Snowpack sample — Buffalo Mountain, Silverthorne, Colorado, USA (1/25/25, 10:11 AM MST)
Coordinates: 39.6222, -106.1139
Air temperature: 22 °F
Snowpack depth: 110 cm
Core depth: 20 cm
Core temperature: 48.2 °F
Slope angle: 12°, slope face: 102°
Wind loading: high
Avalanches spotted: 0
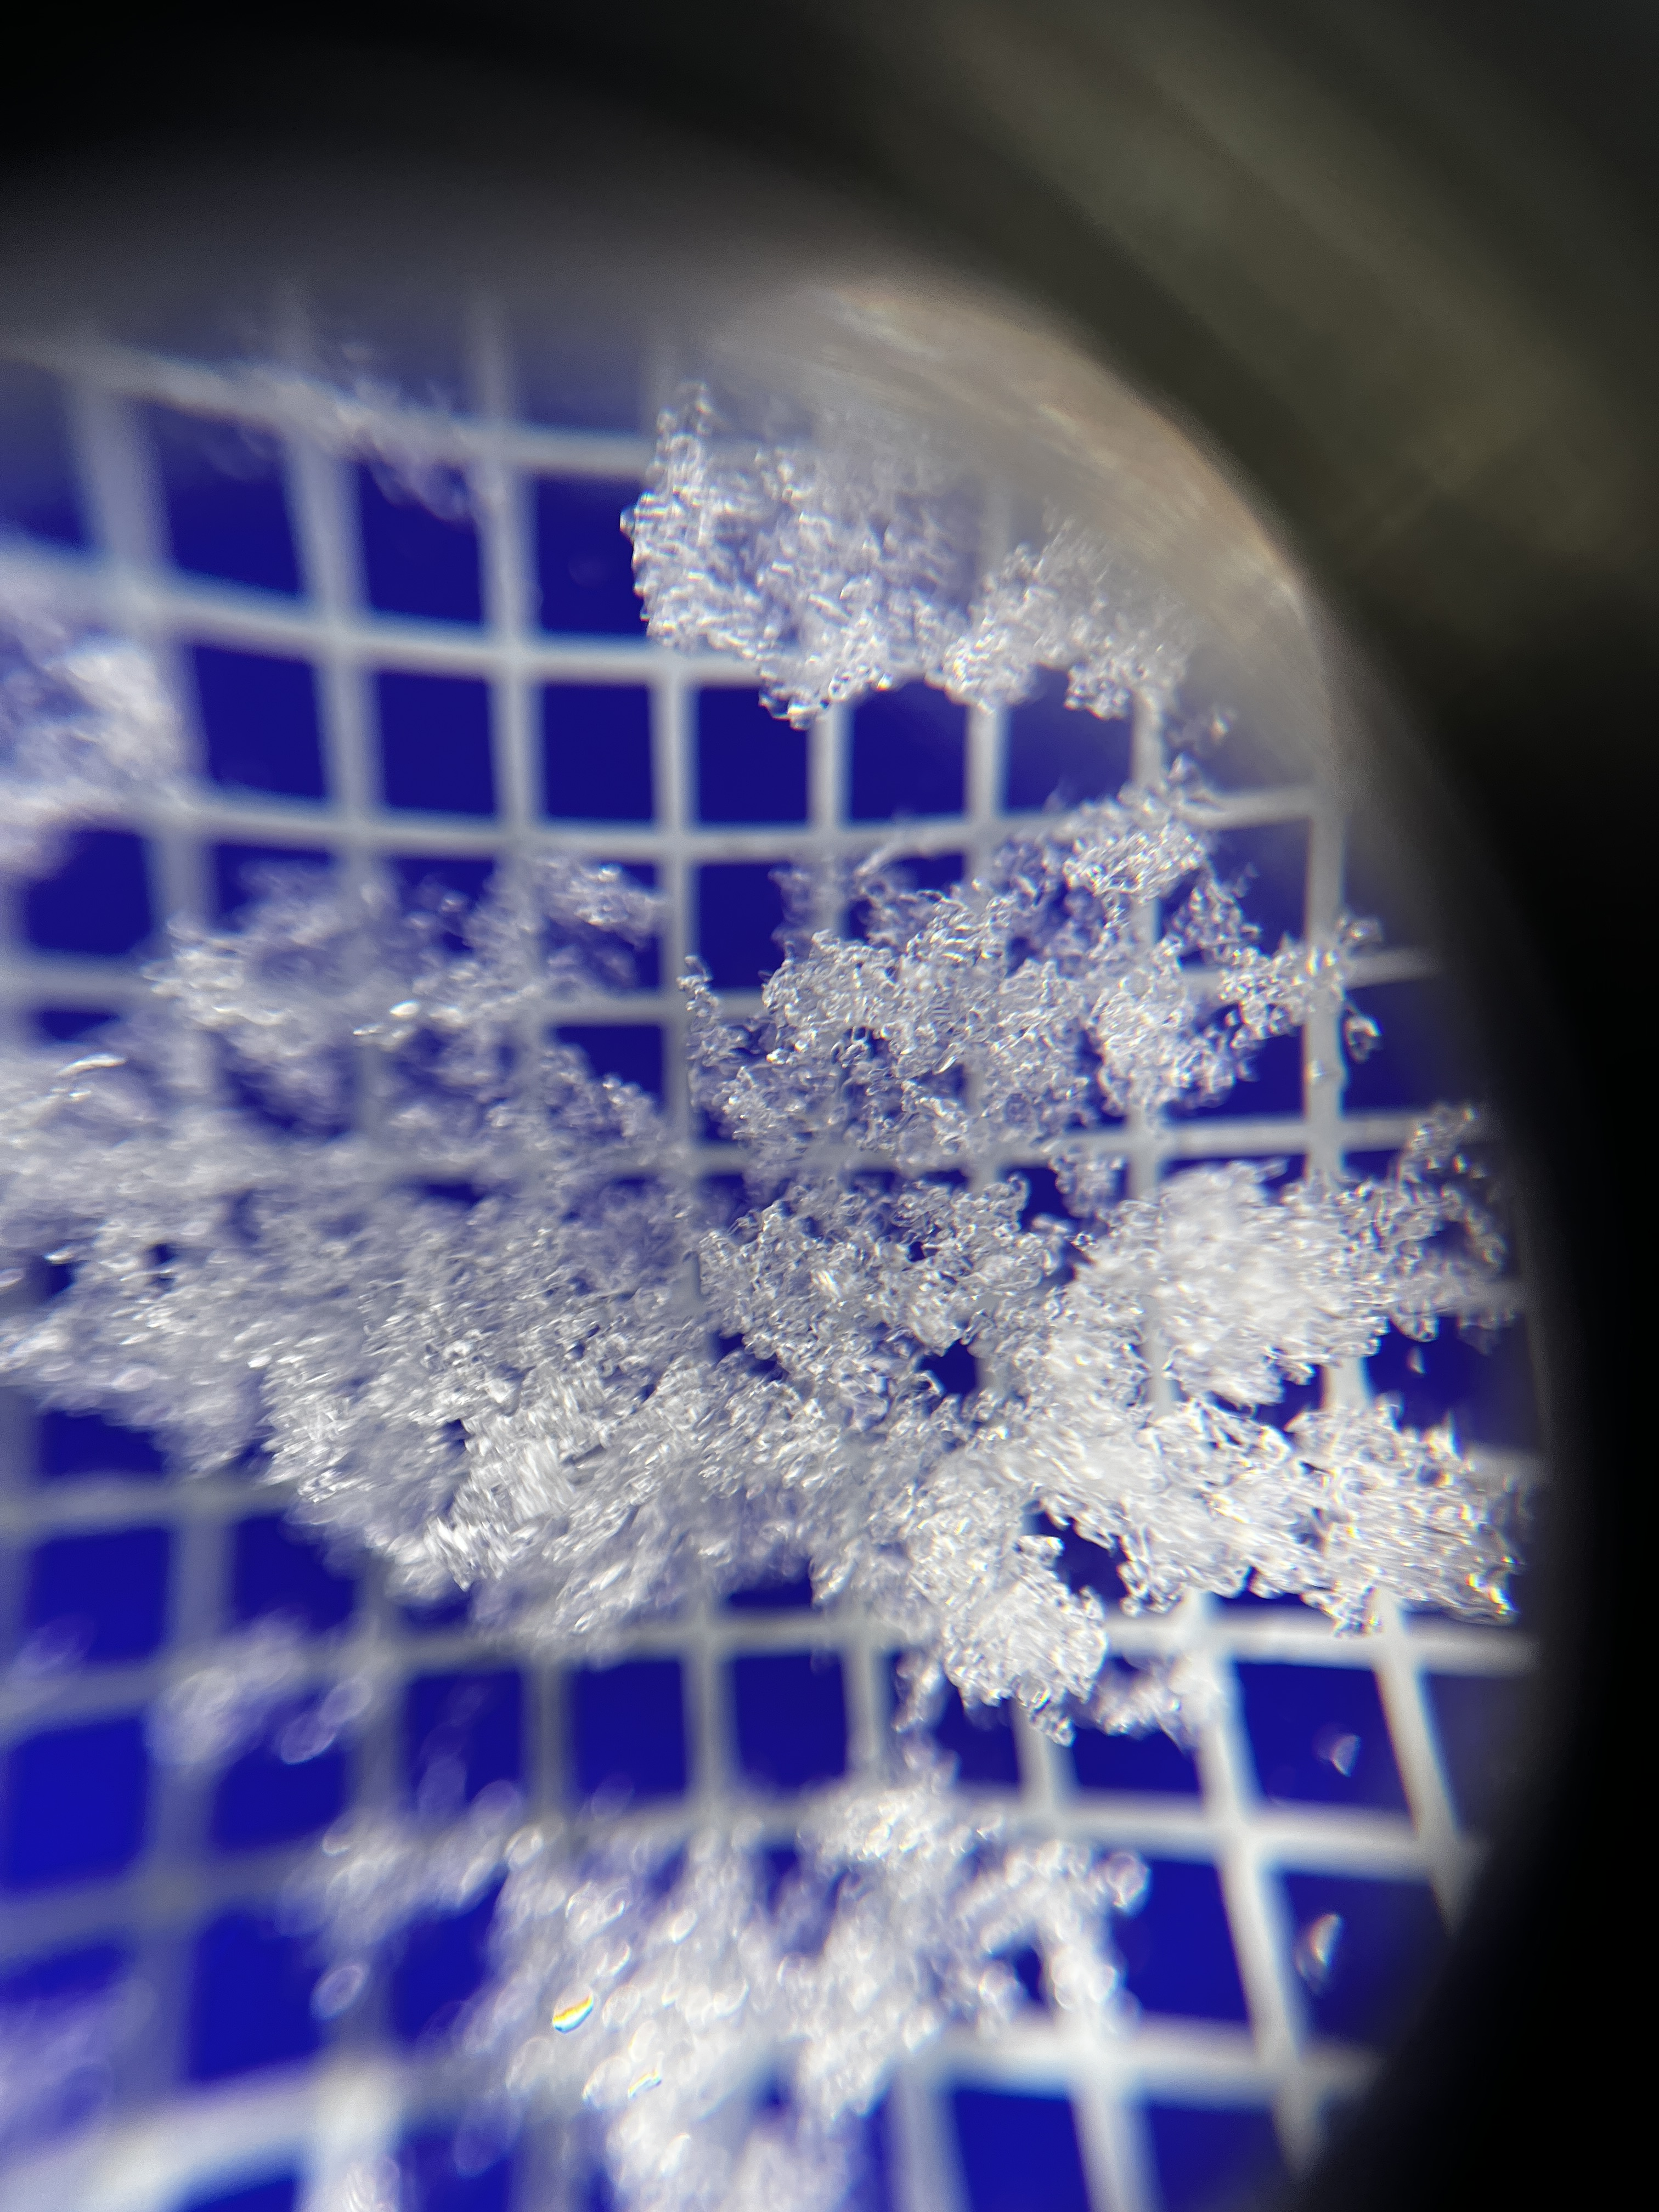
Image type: magnified_profile
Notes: No avalanches nearby, collected on the outskirts of a fire break 15 meters from the treeline, on way to Buffalo and Red Mountain